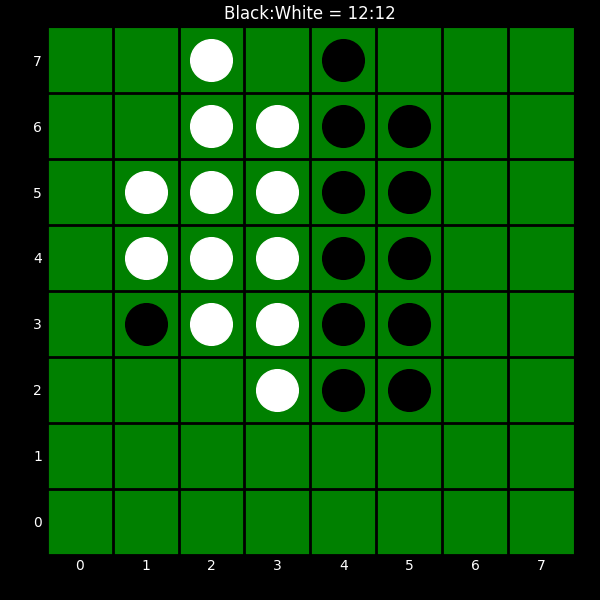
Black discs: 12
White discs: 12